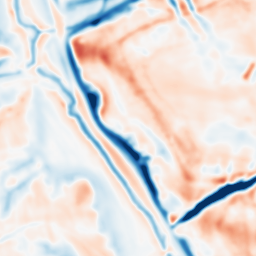
Category: multiscale
Decomposition family: dog_multiscale
Decomposition parameters: sigma_ratio: 1.6
n_scales: 3
base_sigma: 2
Upsampling method: quadratic
Upsampling parameters: scale: 2
Upsampling scale: 2